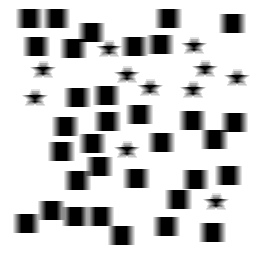
Squares: 33
Triangles: 0
Stars: 11
Total shapes: 44